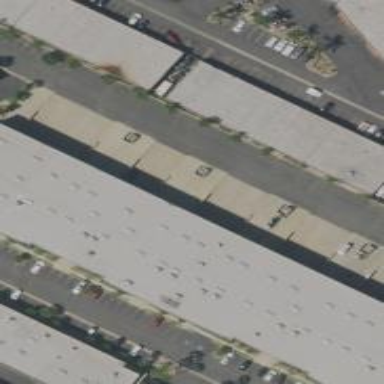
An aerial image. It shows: Warehouse.